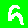
Digit: 9